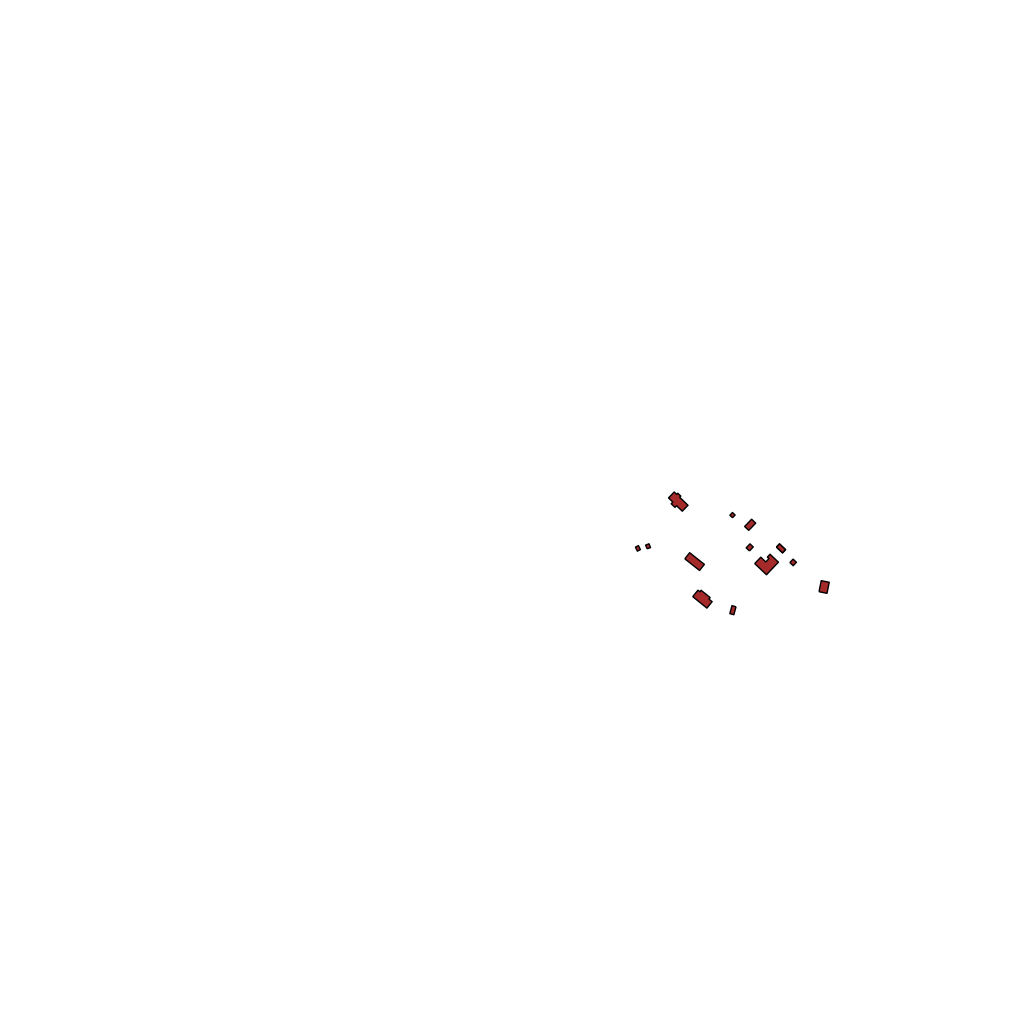
Tags: overhead vector_map, recreation, residential, individual_rise, density_1, Facility, 1.0 km²